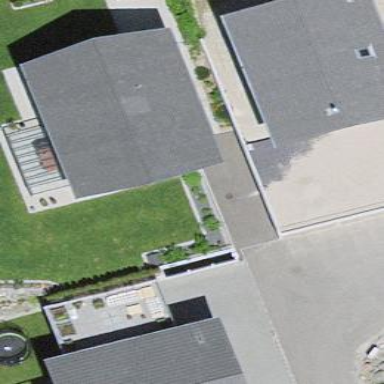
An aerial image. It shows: Building.